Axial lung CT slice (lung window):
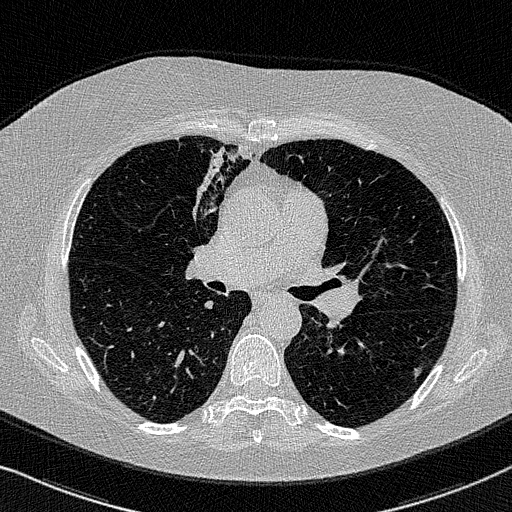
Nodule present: yes
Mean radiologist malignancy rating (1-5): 3.5